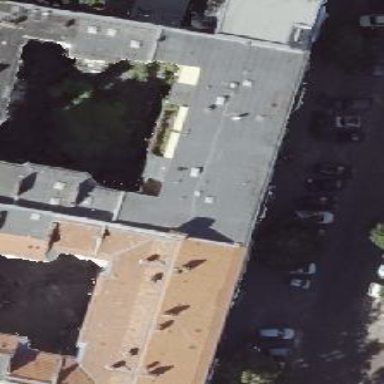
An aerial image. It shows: Clothing store.